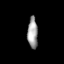
Tissue: prostate
Cell type: T cells
Senescence score: 0.2738
Nuclear area (px): 308
Mean DAPI intensity: 158.529